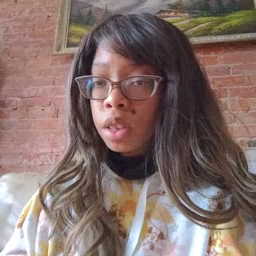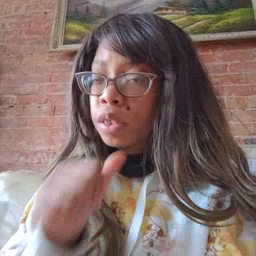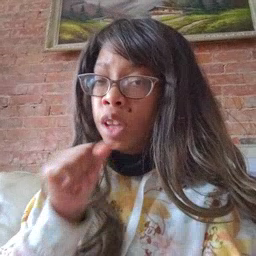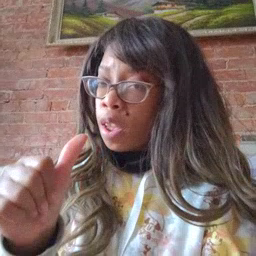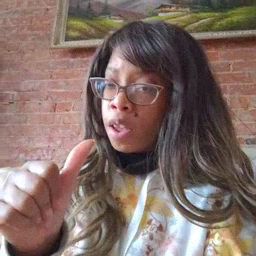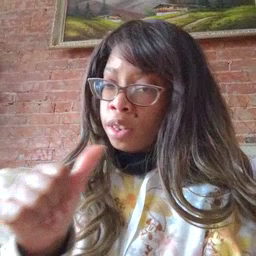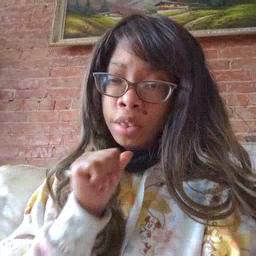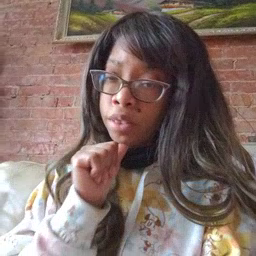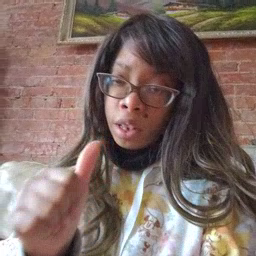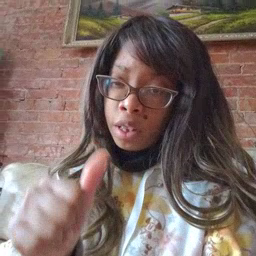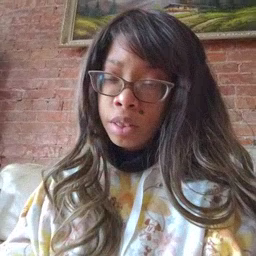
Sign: not